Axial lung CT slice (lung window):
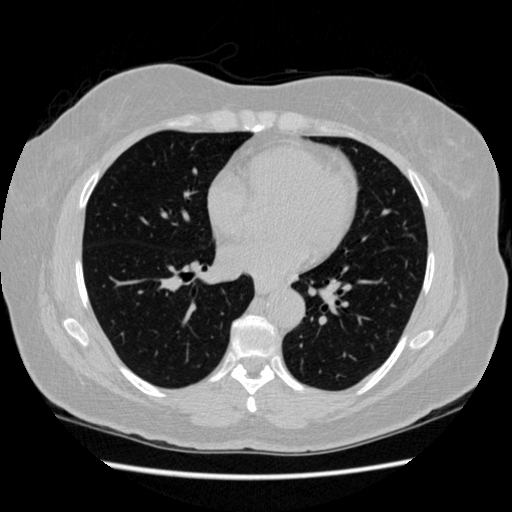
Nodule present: no